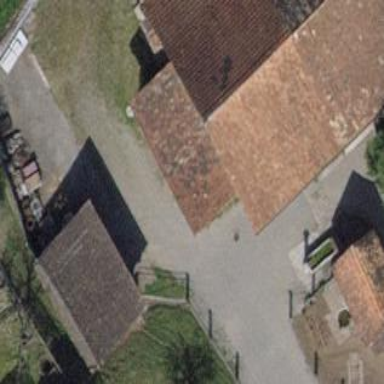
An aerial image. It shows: View of roof of building.